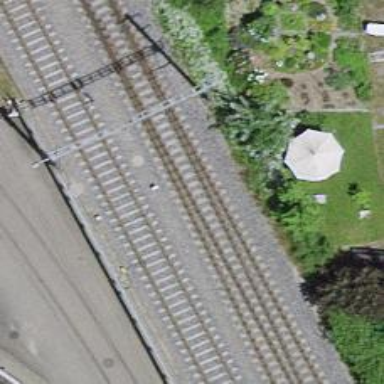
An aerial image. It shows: Railway switch.